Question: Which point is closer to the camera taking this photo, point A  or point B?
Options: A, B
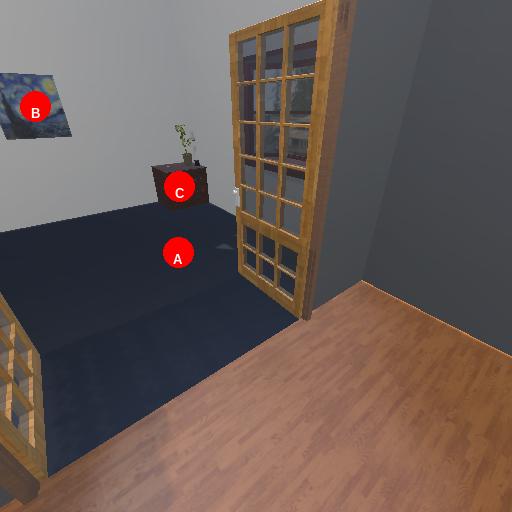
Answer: A